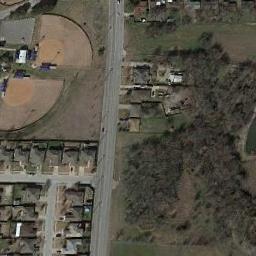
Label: baseball_diamond